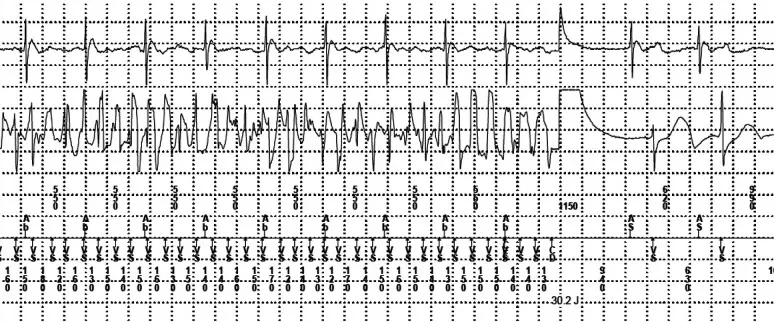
An implantable cardioverter defibrillator shock during sleep was detected and terminated successfully.
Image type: electrography (ekg)